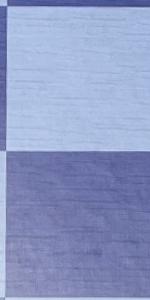
Label: Empty